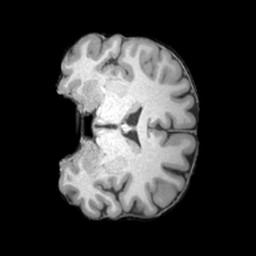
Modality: T1w
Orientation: coronal